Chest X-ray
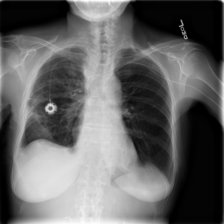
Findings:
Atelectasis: negative
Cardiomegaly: negative
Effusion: negative
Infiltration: negative
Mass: negative
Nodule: negative
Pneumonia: negative
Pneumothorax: negative
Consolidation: negative
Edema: negative
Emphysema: negative
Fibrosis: negative
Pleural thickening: negative
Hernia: negative